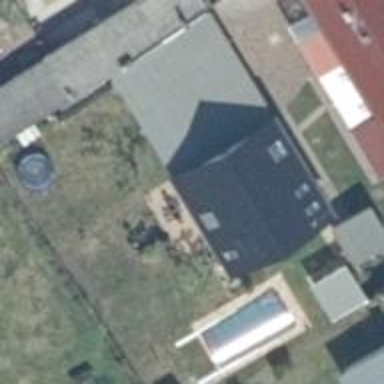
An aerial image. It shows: Shed building.